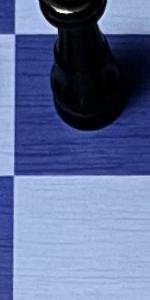
Label: Empty